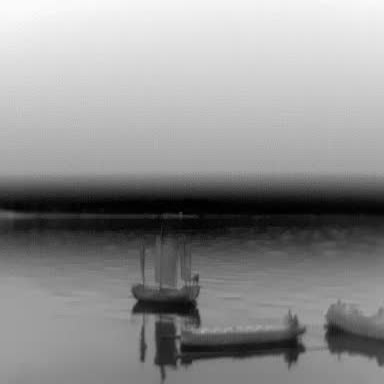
There is a sailboat in the infrared image.